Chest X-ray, PA view. Patient: 30 years old, sex M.
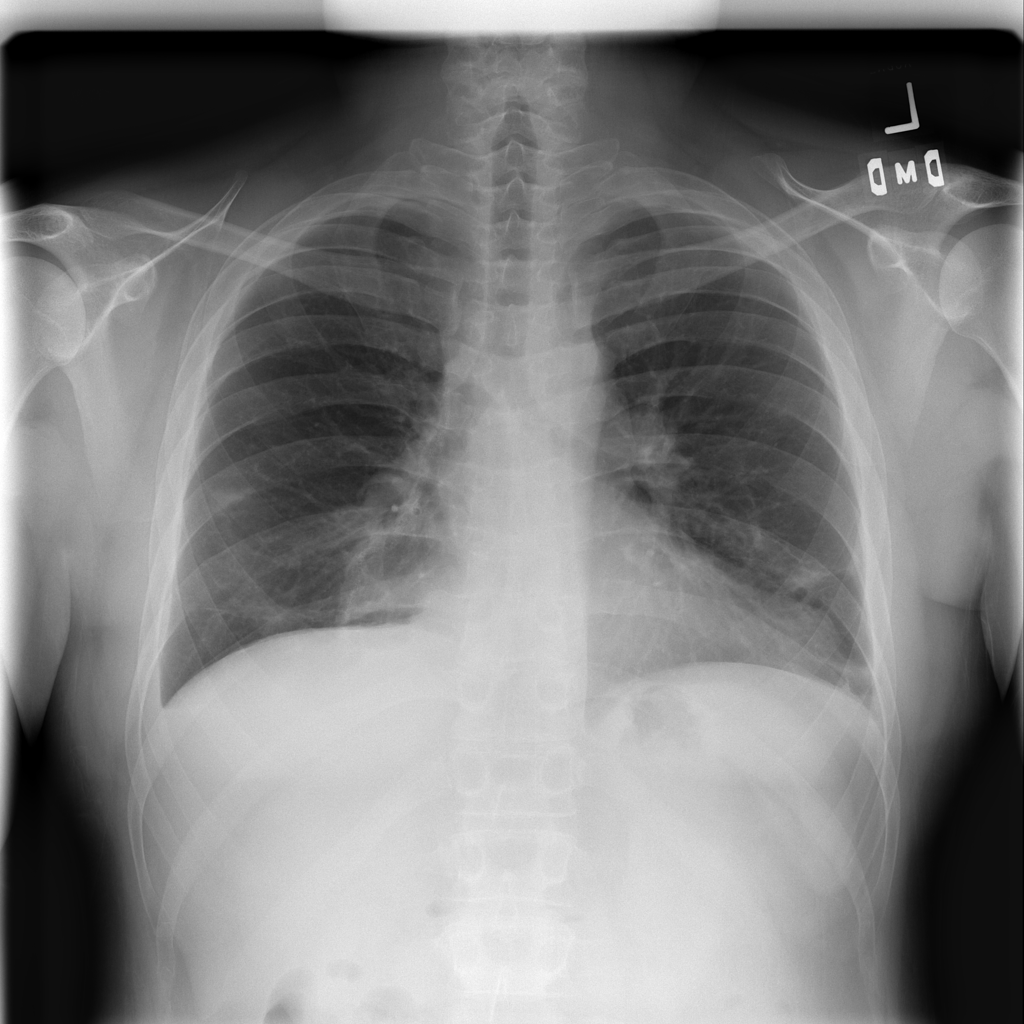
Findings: Effusion